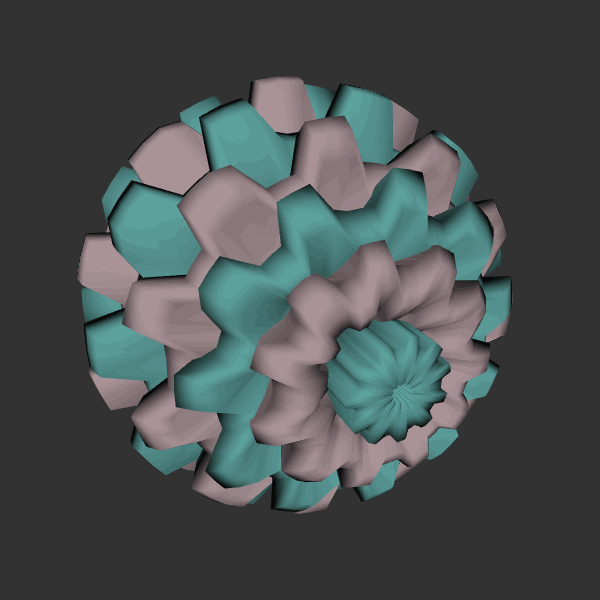
Background: dark